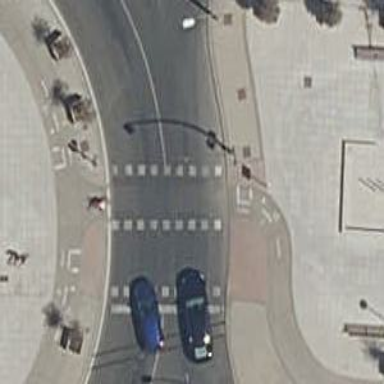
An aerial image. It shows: Secondary road bridge with sidewalks on both sides. The junction is circular.